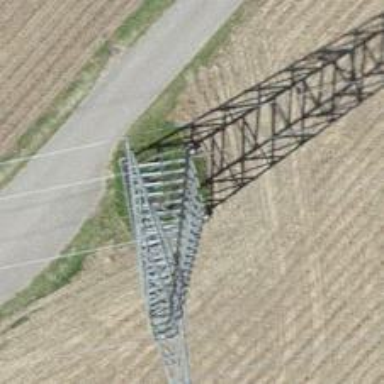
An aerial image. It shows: Power tower.